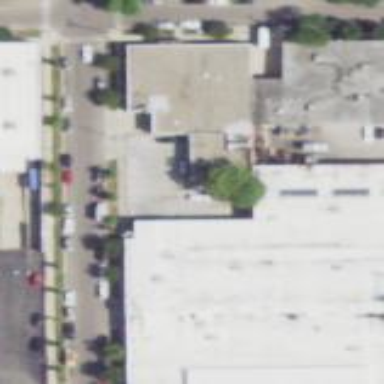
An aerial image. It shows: Commercial building housing storage rental shop.